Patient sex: M
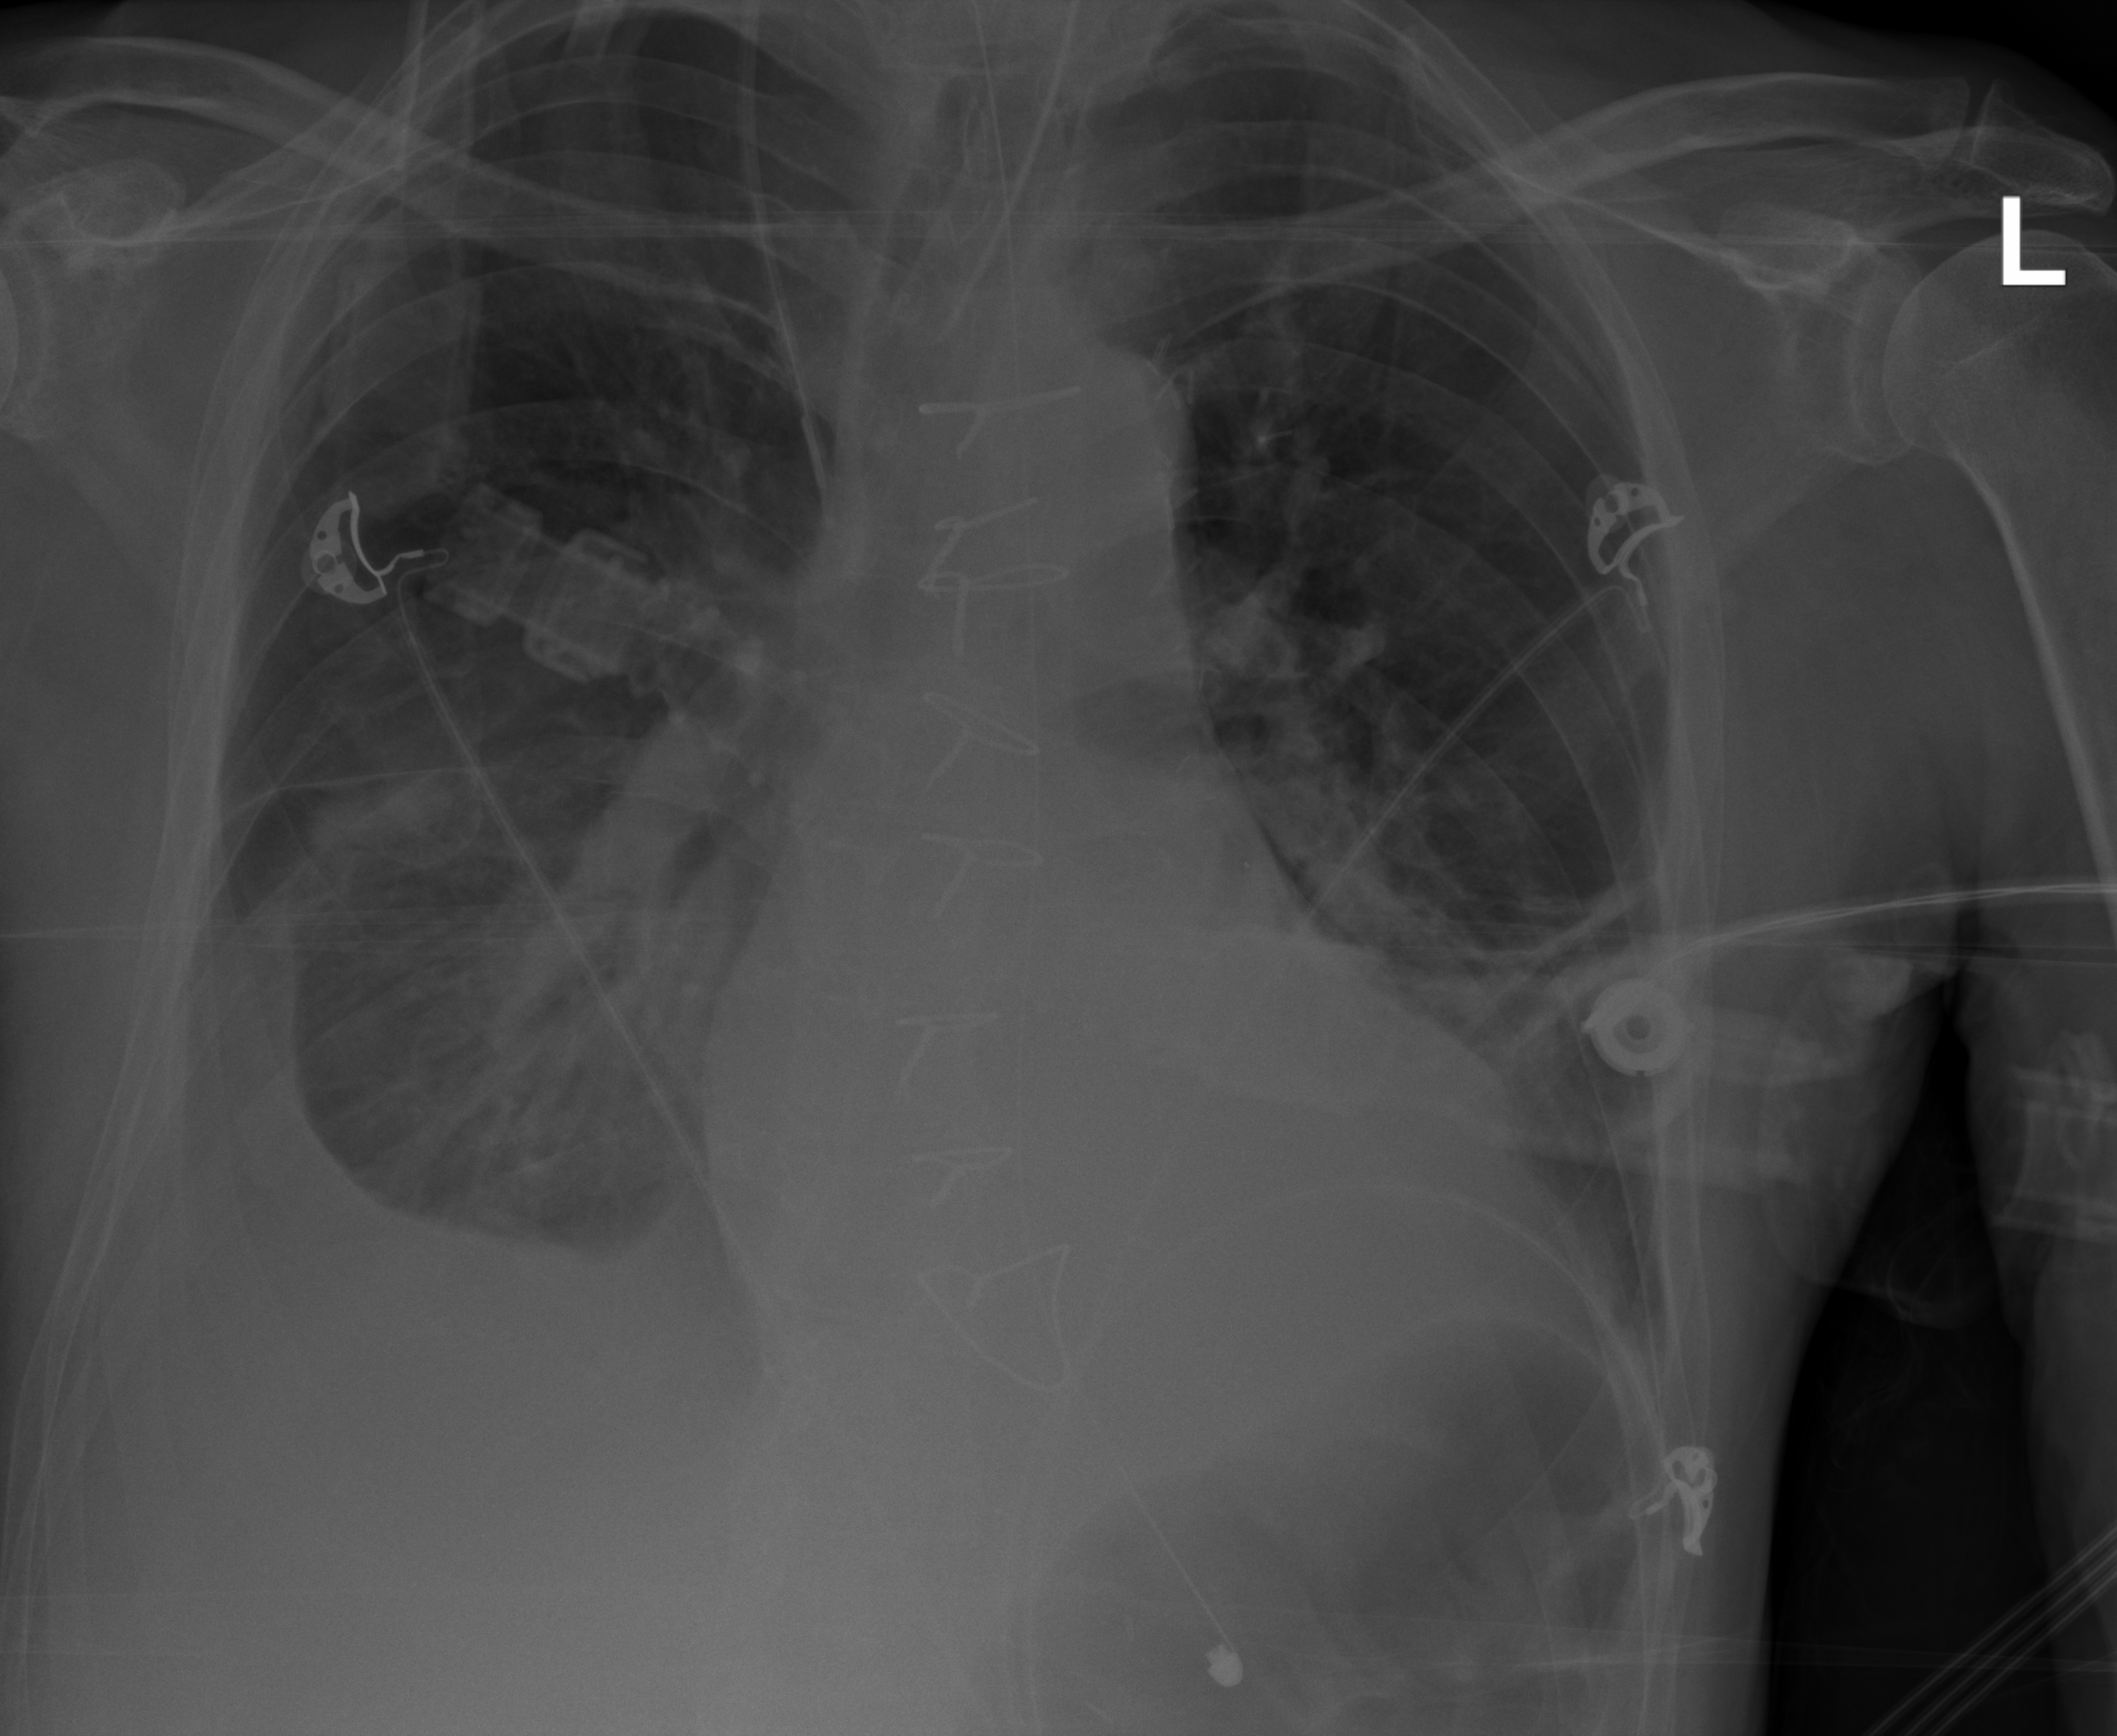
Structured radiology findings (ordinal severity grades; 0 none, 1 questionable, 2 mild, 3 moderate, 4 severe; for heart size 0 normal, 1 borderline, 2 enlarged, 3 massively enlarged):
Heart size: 2
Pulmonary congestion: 0
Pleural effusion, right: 2
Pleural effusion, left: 0
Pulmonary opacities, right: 0
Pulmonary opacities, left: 0
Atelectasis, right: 2
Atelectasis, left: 2